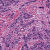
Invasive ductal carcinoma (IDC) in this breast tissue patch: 1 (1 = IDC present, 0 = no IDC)